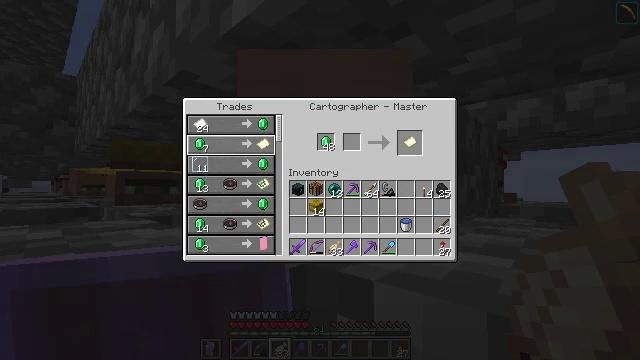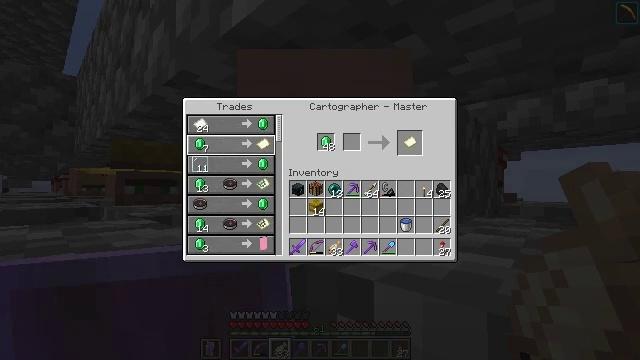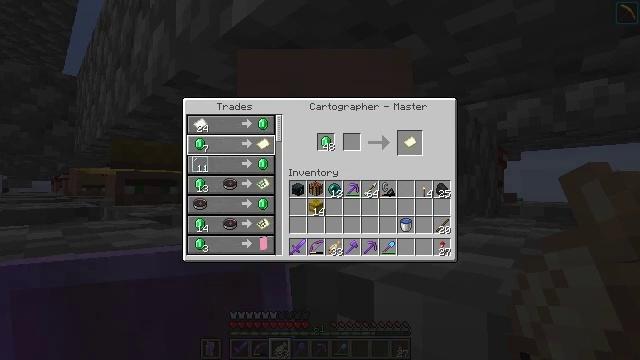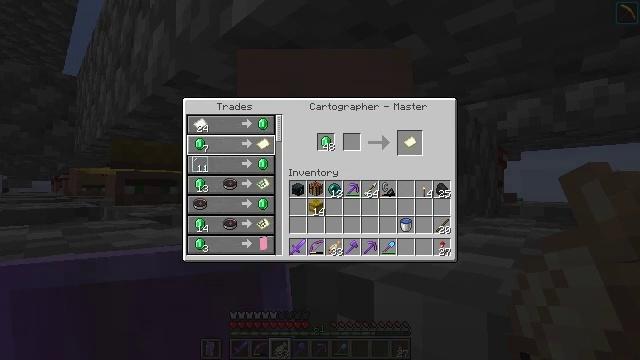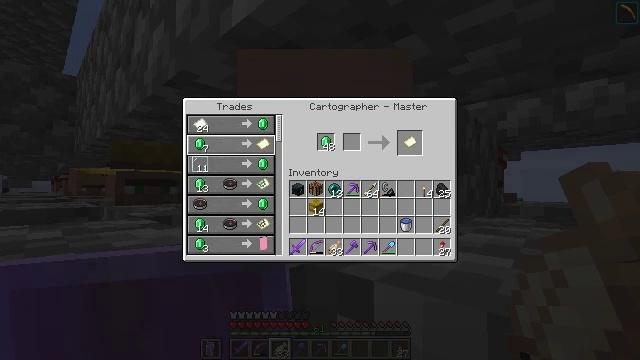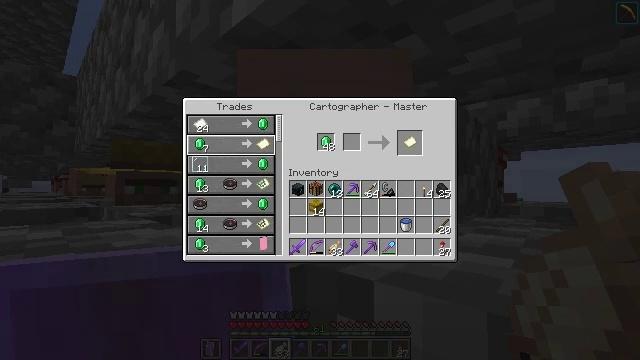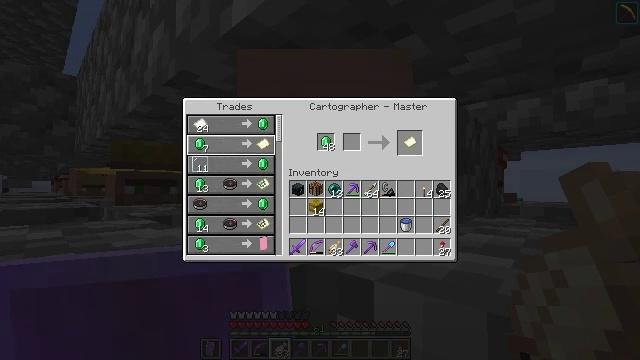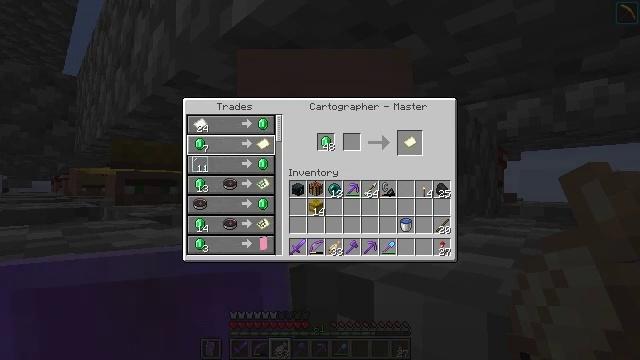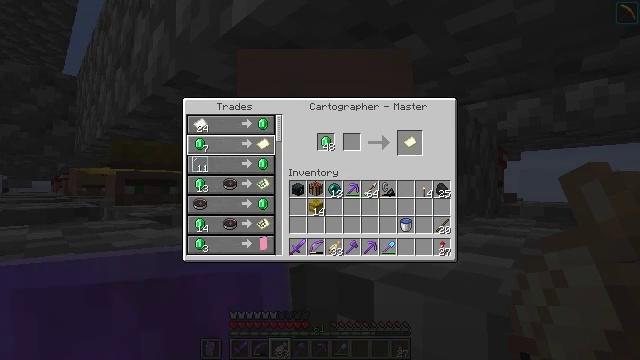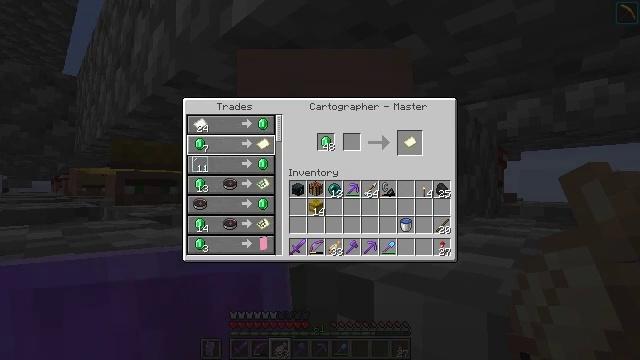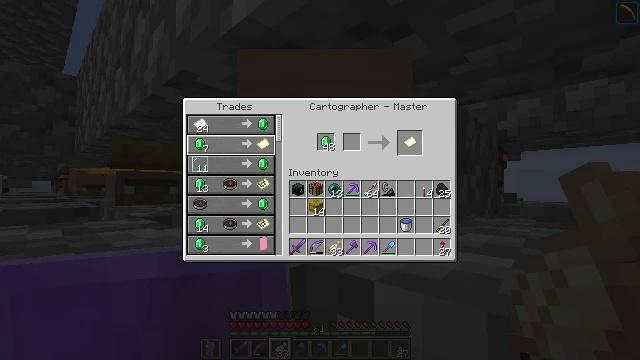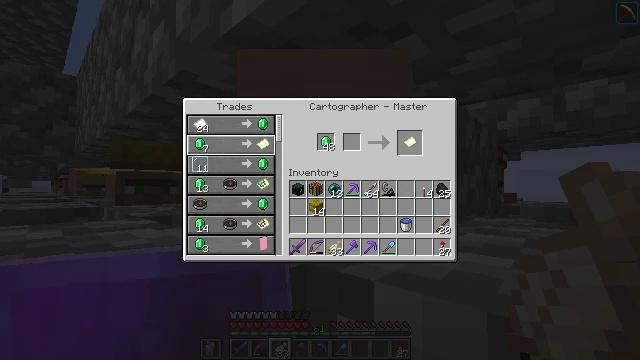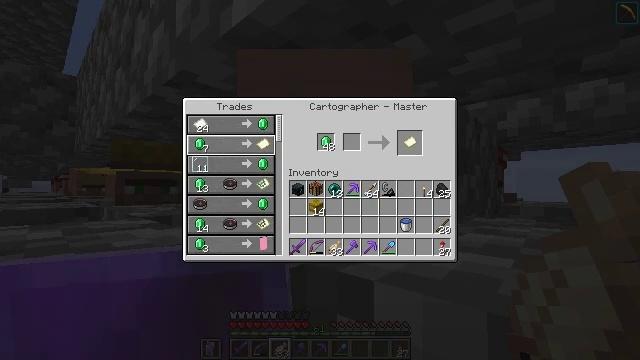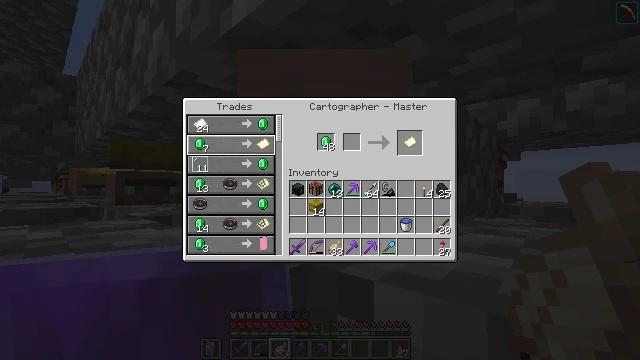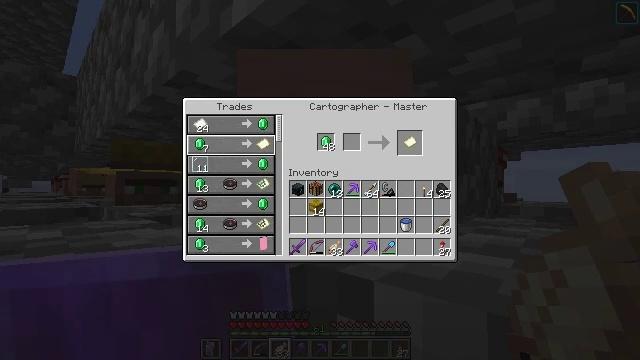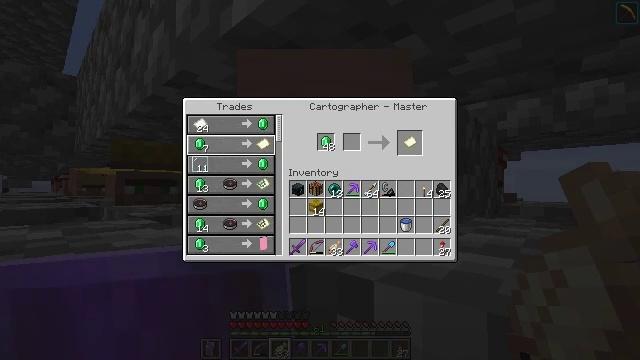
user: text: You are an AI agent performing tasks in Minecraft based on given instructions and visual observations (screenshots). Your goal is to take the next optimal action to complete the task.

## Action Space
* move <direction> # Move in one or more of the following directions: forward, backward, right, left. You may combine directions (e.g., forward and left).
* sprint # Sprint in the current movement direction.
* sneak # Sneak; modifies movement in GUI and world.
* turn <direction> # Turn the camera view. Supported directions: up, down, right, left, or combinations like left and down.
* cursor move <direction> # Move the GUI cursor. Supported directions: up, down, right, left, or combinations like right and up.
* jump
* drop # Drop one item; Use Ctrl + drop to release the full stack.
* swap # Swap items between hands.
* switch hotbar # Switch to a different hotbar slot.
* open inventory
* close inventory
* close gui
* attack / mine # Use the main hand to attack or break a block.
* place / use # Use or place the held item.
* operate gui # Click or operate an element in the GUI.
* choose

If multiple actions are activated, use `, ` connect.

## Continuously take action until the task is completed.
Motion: motion action
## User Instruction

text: Interact with the crafting table and create a map.
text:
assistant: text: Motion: no_op
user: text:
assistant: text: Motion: no_op
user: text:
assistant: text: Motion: no_op
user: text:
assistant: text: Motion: no_op
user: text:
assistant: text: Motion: no_op
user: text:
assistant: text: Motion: no_op
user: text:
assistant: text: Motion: no_op
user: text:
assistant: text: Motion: no_op
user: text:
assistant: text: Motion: no_op
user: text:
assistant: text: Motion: no_op
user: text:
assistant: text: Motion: no_op
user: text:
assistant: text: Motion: no_op
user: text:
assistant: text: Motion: no_op
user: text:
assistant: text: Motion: no_op
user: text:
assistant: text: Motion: no_op
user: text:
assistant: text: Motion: no_op
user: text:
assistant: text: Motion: no_op
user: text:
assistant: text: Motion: no_op
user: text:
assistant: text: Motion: no_op
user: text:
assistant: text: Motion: no_op
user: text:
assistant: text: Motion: no_op
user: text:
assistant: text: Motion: no_op
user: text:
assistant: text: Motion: no_op
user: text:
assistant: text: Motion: no_op
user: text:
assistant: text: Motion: no_op
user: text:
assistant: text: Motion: no_op
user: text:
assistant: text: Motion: no_op
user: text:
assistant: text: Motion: no_op
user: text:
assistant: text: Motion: no_op
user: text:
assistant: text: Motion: no_op